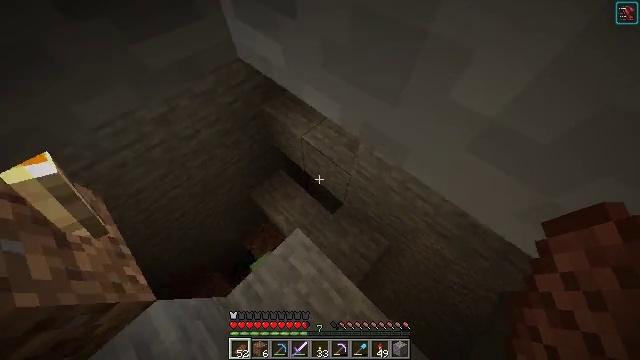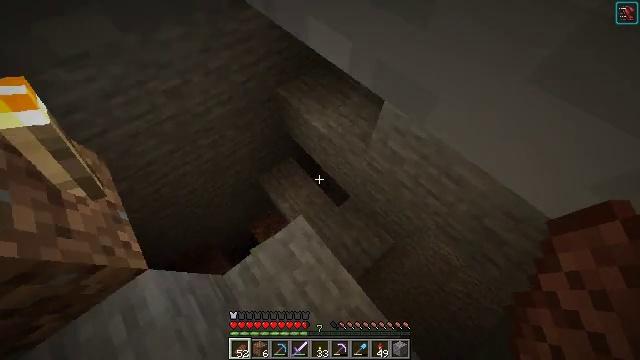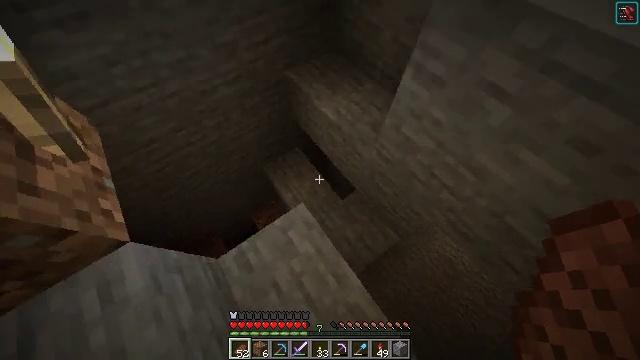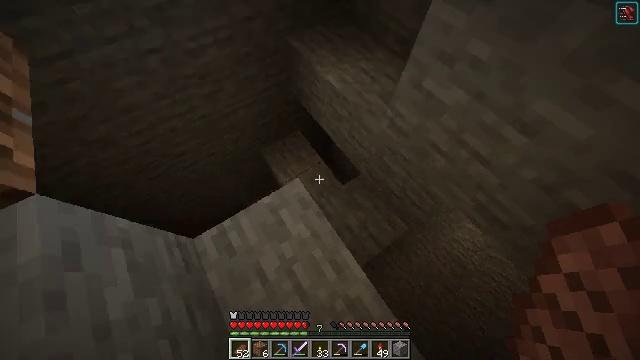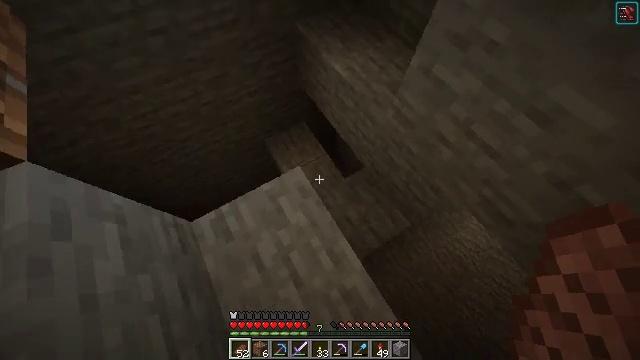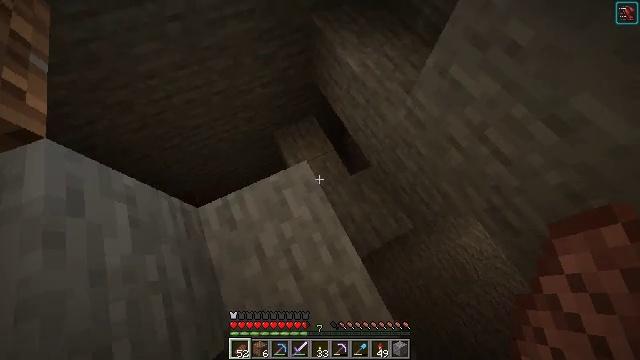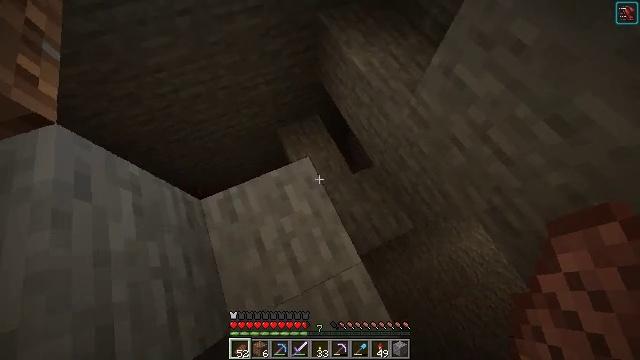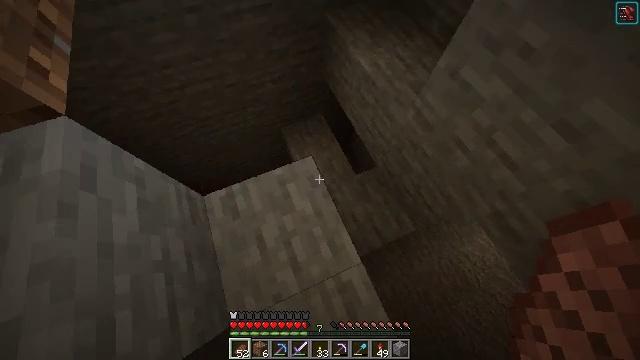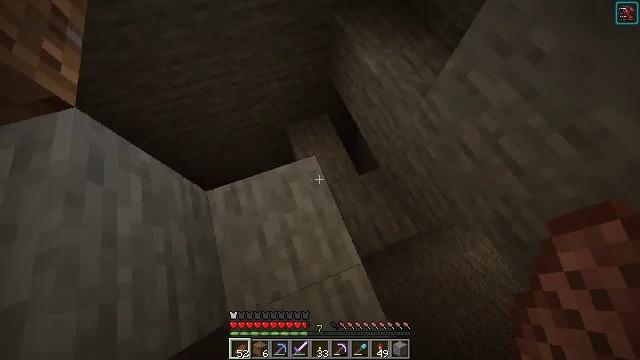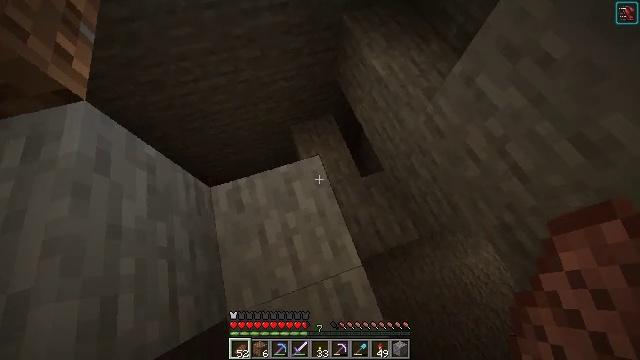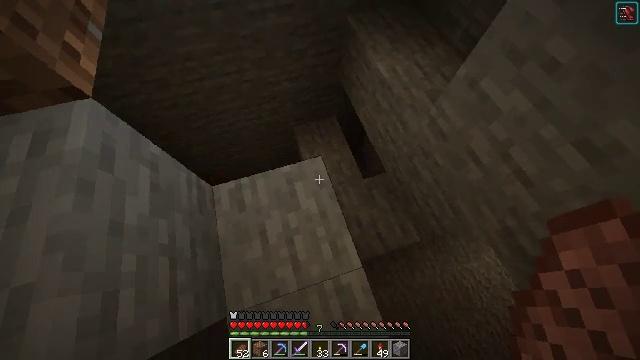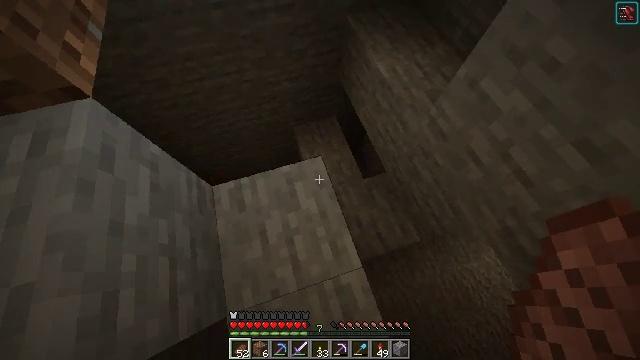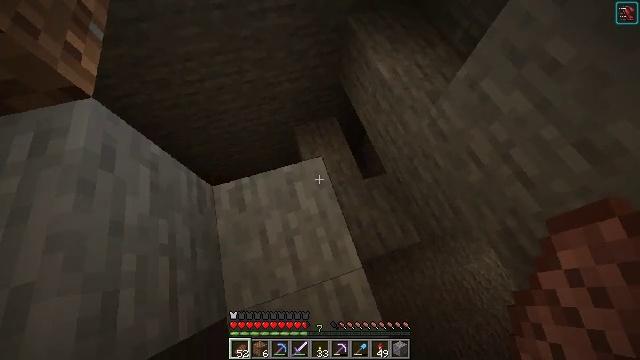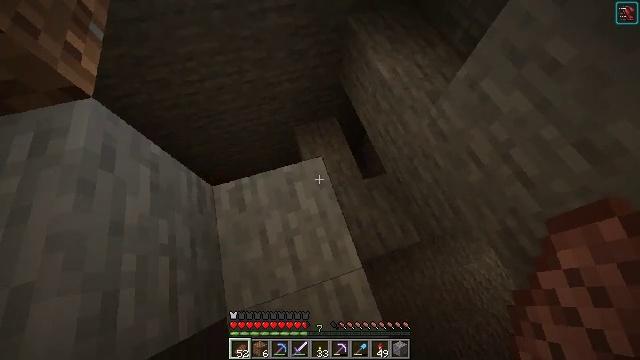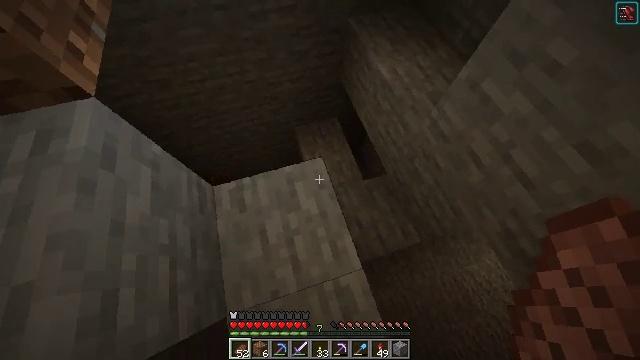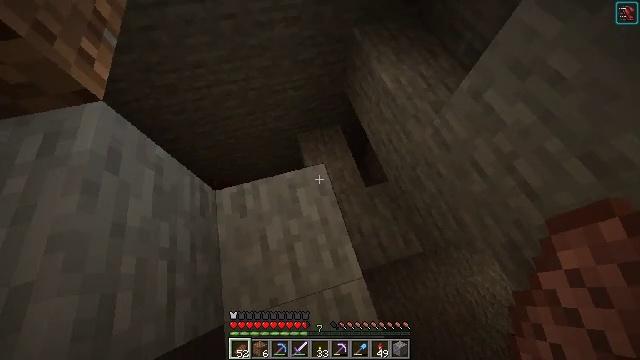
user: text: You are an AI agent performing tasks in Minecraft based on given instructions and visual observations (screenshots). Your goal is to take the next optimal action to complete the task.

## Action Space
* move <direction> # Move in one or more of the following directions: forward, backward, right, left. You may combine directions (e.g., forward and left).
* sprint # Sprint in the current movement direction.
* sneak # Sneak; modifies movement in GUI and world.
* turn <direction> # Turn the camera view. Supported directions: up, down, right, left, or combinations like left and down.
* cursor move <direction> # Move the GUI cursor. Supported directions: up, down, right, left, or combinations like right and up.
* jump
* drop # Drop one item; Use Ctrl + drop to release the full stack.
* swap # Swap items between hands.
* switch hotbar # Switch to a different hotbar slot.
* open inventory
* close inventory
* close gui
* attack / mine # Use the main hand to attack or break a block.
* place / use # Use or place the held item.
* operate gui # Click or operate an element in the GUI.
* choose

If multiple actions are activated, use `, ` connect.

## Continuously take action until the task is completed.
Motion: motion action
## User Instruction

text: Kill the slime.
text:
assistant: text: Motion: turn left and down
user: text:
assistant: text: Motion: turn left and down
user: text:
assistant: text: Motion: turn left
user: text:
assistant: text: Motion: turn left and down
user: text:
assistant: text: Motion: turn left and down
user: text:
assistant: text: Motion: turn left
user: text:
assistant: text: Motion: turn left
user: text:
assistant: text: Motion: turn left
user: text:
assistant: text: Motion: turn left
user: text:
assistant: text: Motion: turn left
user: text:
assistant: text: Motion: no_op
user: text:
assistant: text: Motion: no_op
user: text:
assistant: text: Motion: no_op
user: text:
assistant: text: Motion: no_op
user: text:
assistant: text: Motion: turn left and up
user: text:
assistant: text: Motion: turn up
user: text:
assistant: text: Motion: turn up
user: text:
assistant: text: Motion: turn up
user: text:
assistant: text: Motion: turn up
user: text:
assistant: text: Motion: no_op
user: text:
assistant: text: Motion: no_op
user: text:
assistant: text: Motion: no_op
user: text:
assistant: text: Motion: no_op
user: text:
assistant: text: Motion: no_op
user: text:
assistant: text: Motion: no_op
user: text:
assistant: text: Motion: no_op
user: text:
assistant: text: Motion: no_op
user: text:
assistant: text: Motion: no_op
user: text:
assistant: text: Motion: no_op
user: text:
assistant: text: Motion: no_op